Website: walmart
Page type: gifting
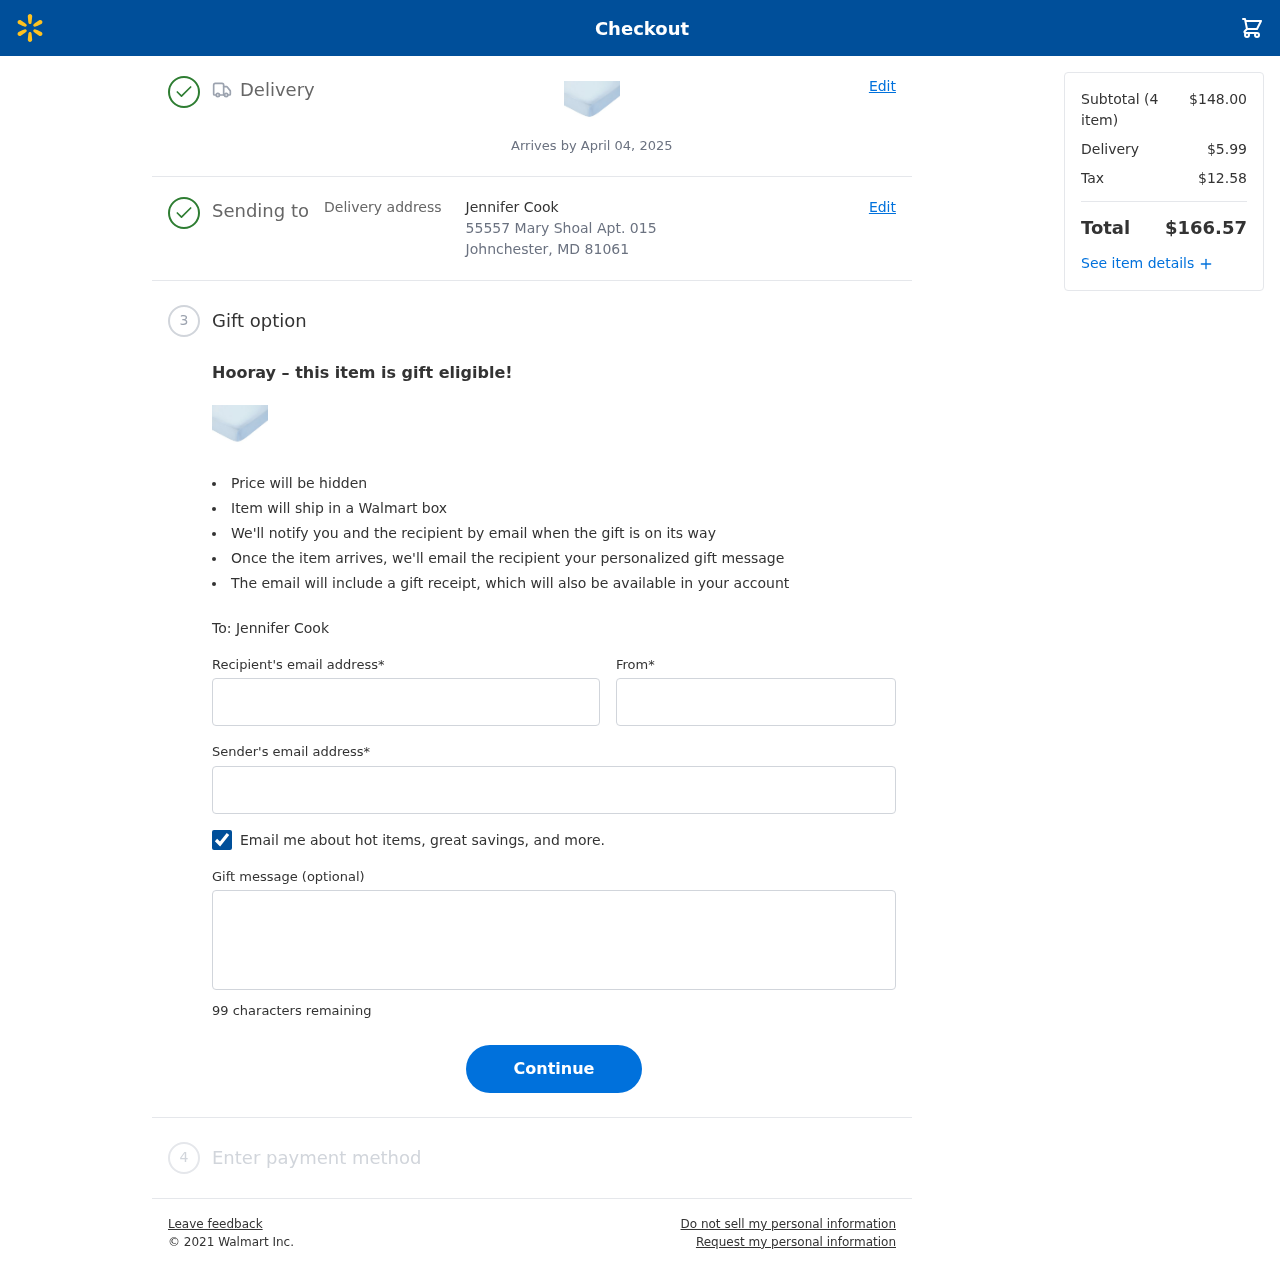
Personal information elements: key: PII_CITY_STATE_ZIP
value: Johnchester, MD 81061
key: PII_EMAIL
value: andrewlawrence@yahoo.com
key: PII_FIRSTNAME
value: Andrew
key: PII_GIFT_EMAIL
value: jcook@yahoo.com
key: PII_GIFT_FULLNAME
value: Jennifer Cook
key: PII_GIFT_MESSAGE
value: Hey Jennifer, I thought you’d enjoy these cozy fitted sheets to make your nights extra comfy. They’re perfect for snuggling up after a long day. Just a little something to brighten your space!
Andrew
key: PII_STREET
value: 55557 Mary Shoal Apt. 015
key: PII_GIFT_FIRSTNAME
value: Jennifer
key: PII_GIFT_LASTNAME
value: Cook
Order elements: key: ORDER_DELIVERY_DATE
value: Arrives by April 04, 2025
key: ORDER_NUM_ITEMS
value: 4
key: ORDER_SUBTOTAL
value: $148.00
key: ORDER_SHIPPING_COST
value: $5.99
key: ORDER_TAX
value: $12.58
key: ORDER_TOTAL
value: $166.57